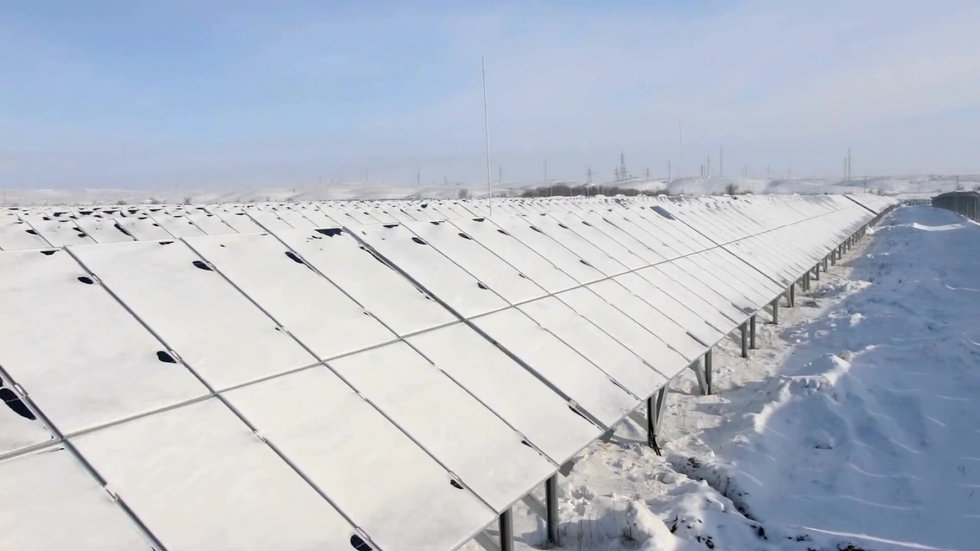
Label: Snow-Covered